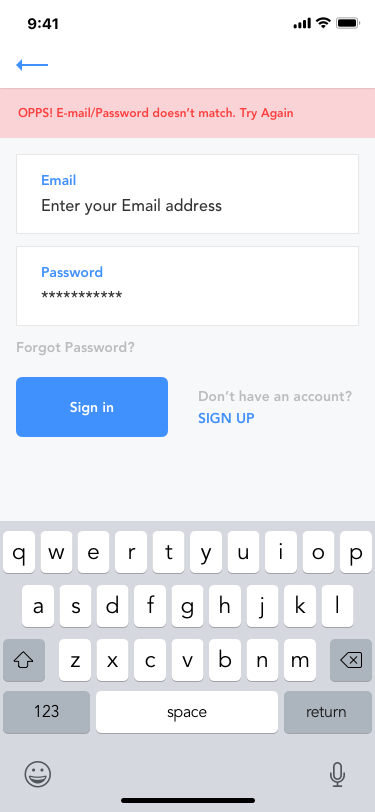
Text in this UI design:
Forgot Password?
Don’t have an account?
SIGN UP
return
space
123
m
n
b
v
c
x
z
l
k
j
h
g
f
d
s
a
p
o
i
u
y
t
r
e
w
q
OPPS! E-mail/Password doesn’t match. Try Again